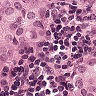
Metastatic tissue present: yes